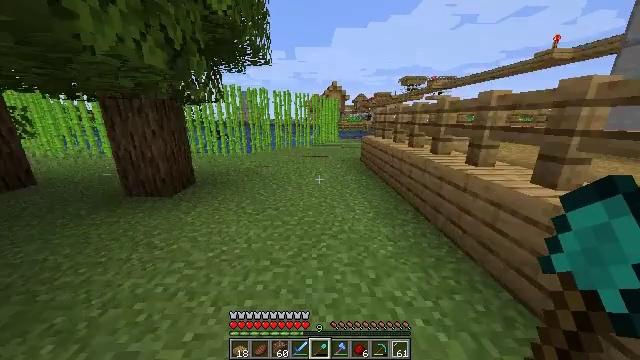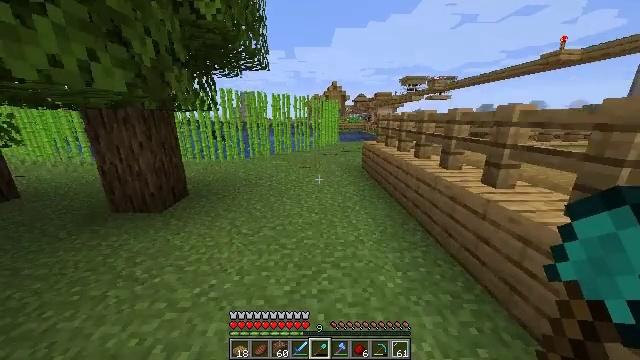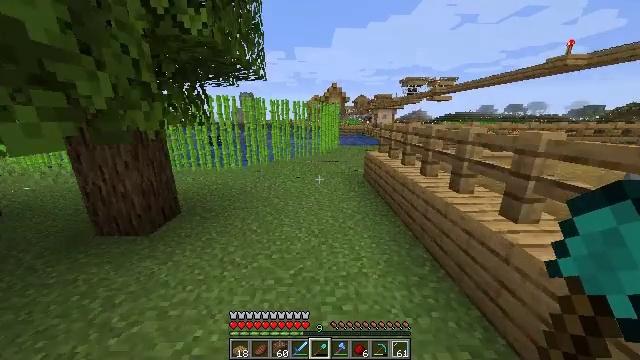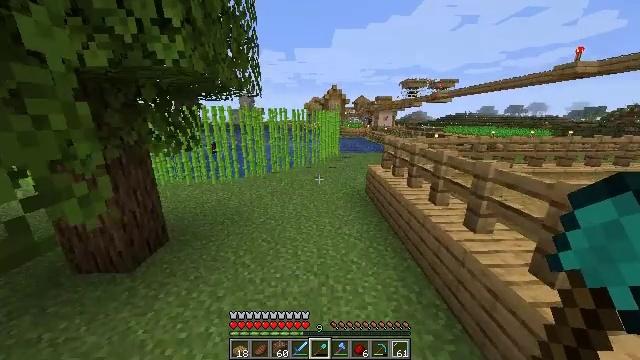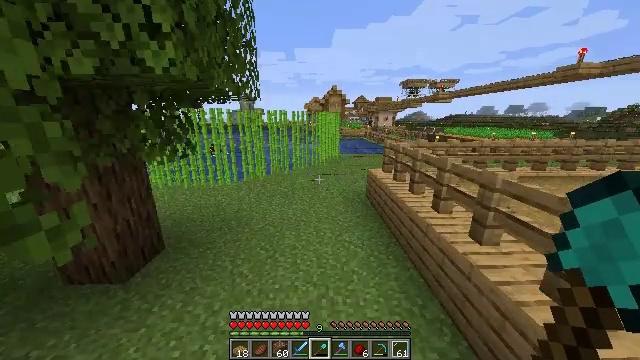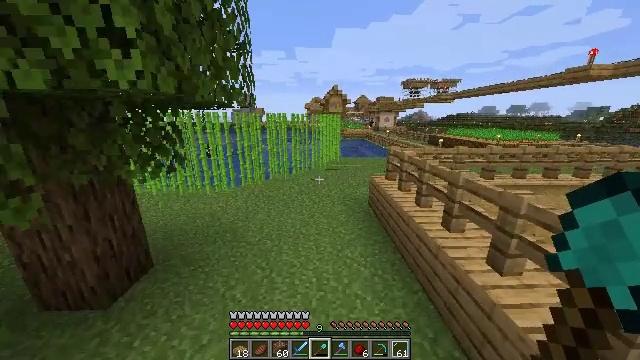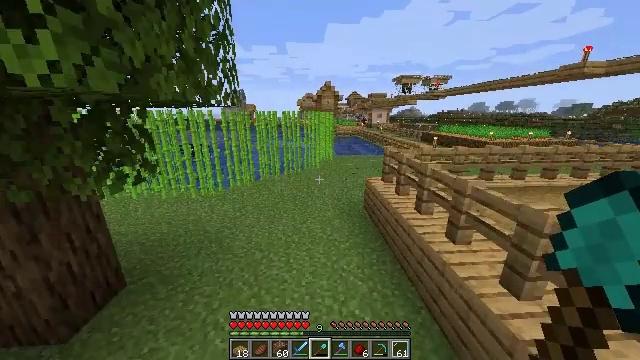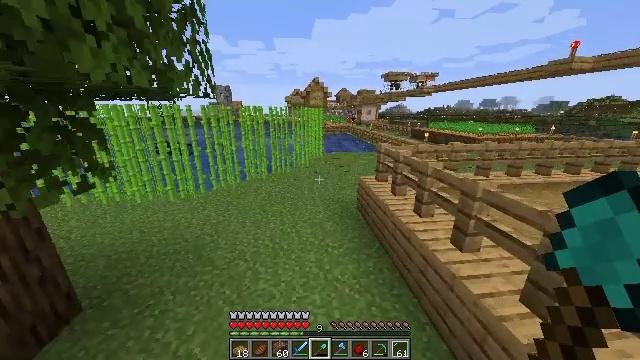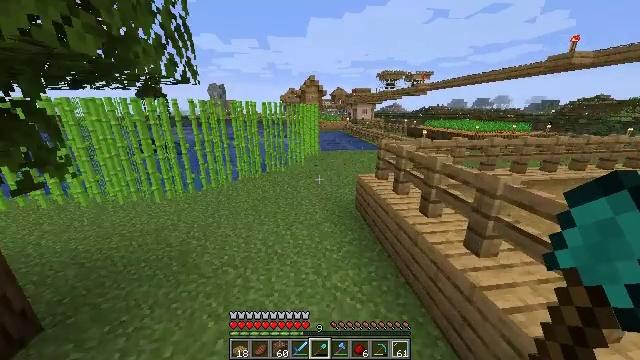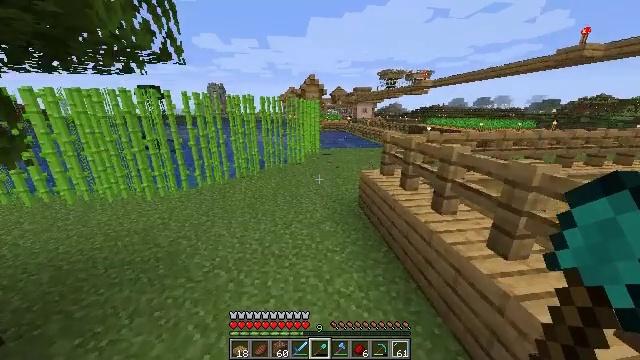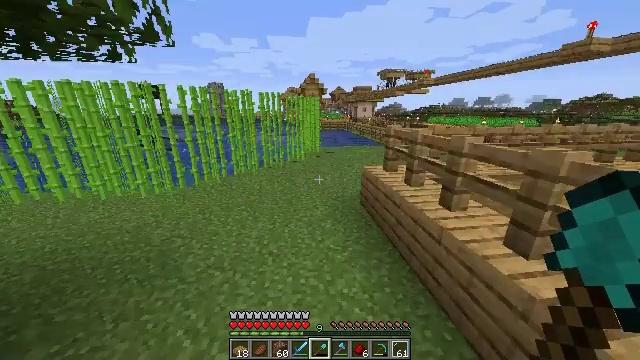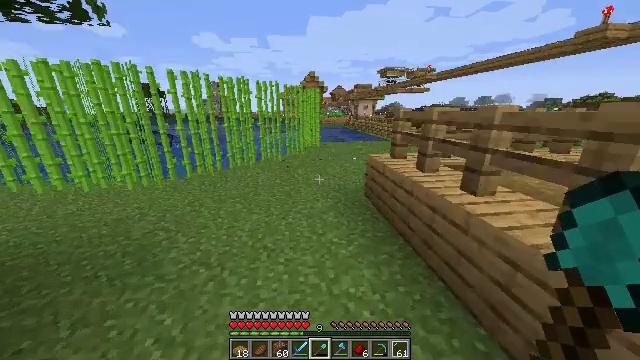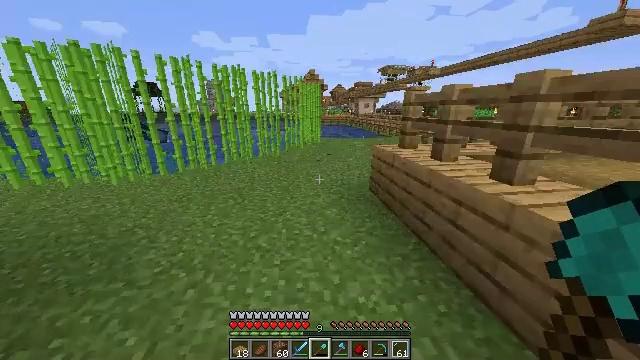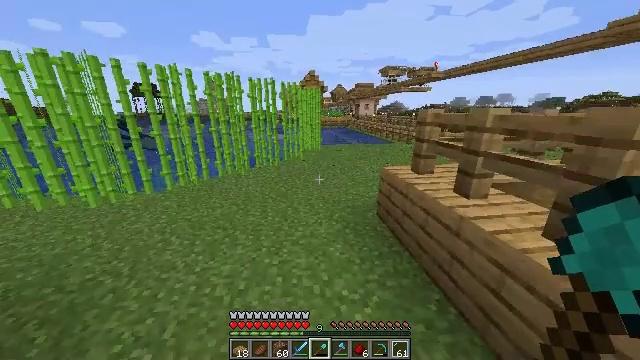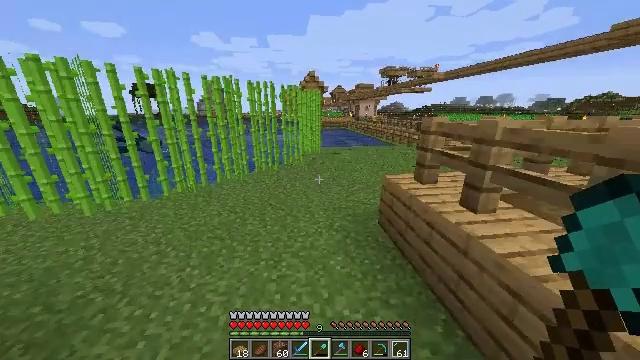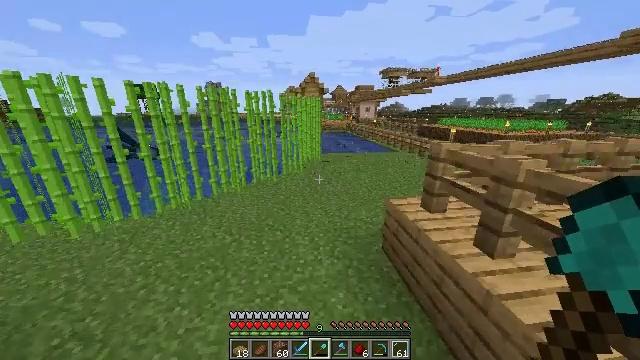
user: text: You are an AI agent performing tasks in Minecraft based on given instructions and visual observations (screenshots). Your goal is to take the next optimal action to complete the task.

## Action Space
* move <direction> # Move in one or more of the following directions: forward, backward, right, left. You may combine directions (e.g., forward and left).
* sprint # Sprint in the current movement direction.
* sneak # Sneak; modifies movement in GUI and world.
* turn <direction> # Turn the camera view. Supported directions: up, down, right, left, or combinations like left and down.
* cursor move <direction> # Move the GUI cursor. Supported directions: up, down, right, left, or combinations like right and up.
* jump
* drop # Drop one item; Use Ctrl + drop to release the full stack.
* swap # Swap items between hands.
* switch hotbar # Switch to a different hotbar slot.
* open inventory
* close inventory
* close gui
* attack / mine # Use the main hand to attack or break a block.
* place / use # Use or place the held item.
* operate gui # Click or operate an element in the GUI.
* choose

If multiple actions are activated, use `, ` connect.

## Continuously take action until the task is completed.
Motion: motion action
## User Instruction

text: Retrieve carrots by attacking the plant.
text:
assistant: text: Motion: move forward, sprint, jump
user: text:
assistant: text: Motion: move forward, jump
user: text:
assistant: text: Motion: move forward, jump
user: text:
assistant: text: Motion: move forward, jump
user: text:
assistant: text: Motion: move forward, jump
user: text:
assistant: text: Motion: move forward, turn right, jump
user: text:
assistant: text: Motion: move forward, turn right, jump
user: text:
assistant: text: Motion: move forward, turn right, jump
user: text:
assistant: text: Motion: move forward, jump
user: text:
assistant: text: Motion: move forward, sprint, jump
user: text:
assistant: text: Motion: move forward, sprint, jump
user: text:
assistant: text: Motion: move forward, sprint, jump
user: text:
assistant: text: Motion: move forward, sprint, jump
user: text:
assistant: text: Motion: move forward, jump
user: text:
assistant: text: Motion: move forward, jump
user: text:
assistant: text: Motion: move forward, jump
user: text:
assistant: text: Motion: move forward, jump
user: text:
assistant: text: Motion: move forward, jump
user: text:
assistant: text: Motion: move forward, turn right, jump
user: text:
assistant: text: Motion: move forward, turn right and down, jump
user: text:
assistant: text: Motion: move forward, turn right, jump
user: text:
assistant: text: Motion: move forward, sprint, turn right, jump
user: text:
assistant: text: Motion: move forward, sprint, turn right, jump
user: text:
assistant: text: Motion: move forward, sprint, turn right, jump
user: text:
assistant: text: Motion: move forward, sprint, turn right, jump
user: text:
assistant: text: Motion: move forward, turn right, jump
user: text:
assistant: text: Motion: move forward, turn right, jump
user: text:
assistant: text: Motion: move forward, turn right, jump
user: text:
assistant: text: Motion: move forward, turn right, jump
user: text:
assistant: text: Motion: move forward, turn right, jump